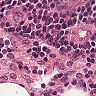
Metastatic tissue present: no